Question: I'm not entirely sure if this exception is anything to do with the custom pipeline component I have created or not. I have loaded the code in VS2010 and attached to the BTSNTSVC.exe but before I even hit the first break point I get this error:

There is no disassembly to view and the code (for my component) works fine in a console application with the same input file.
This pipeline component is on a receive port. any ideas? Thanks
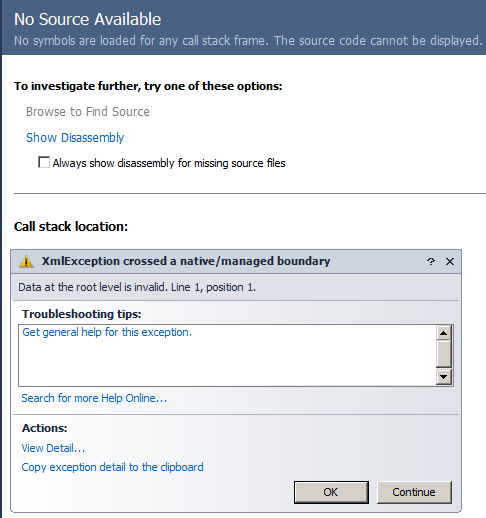
Answer: Thanks for your answer Jay but as so often happens I walk away from the problem & realise the simple answer to the problem. Unfortunately I cannot test it out until I get back to work tomorrow but the scenario is one complex xml string in seven xml documents out BUT they're of different types and I set the receive shape to take messages of the 7 out. I think what I need to do is set the message type to XmlDocument instead and then cast afterwards in the orchestration.